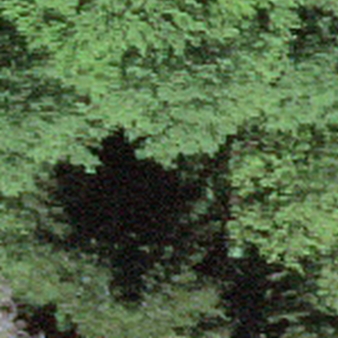
Label: other